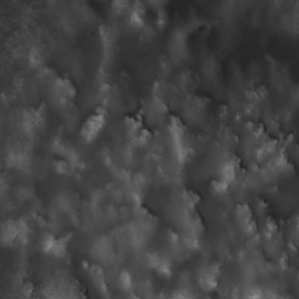
Label: non_frost